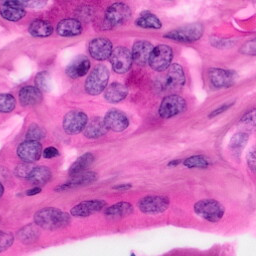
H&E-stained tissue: Pancreatic